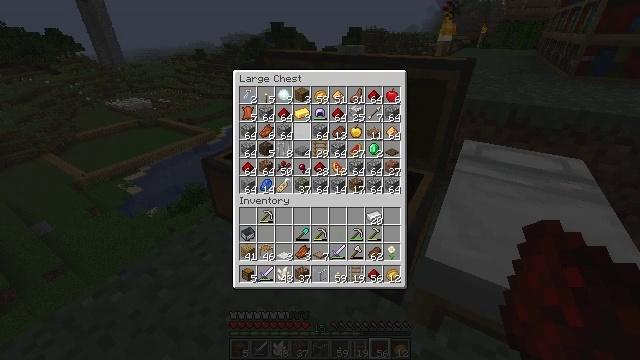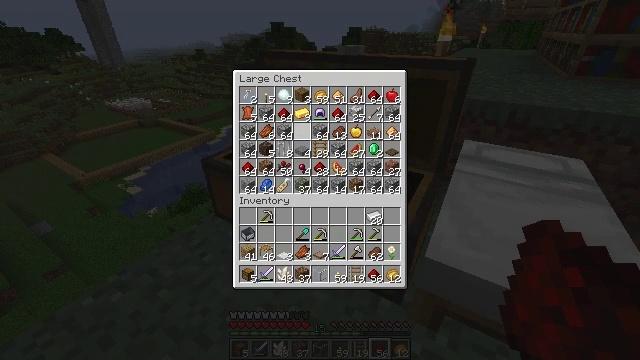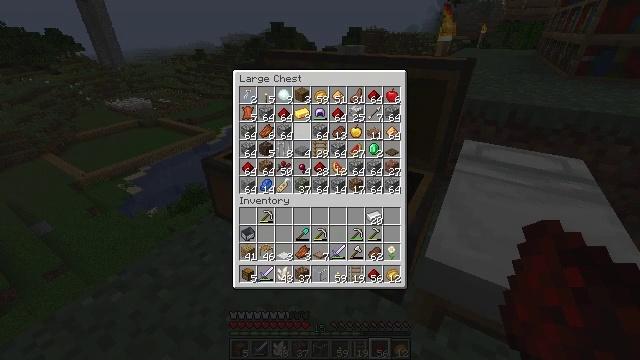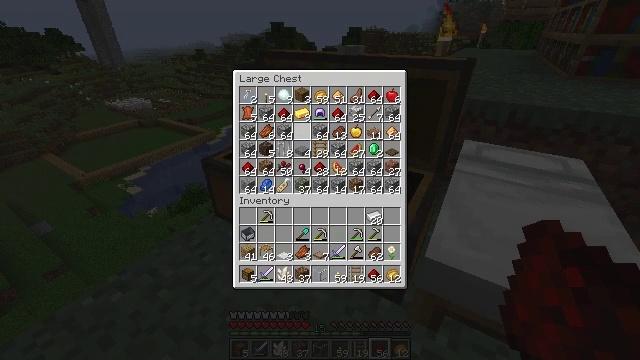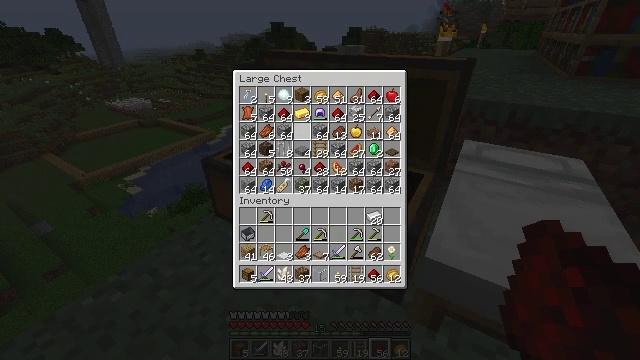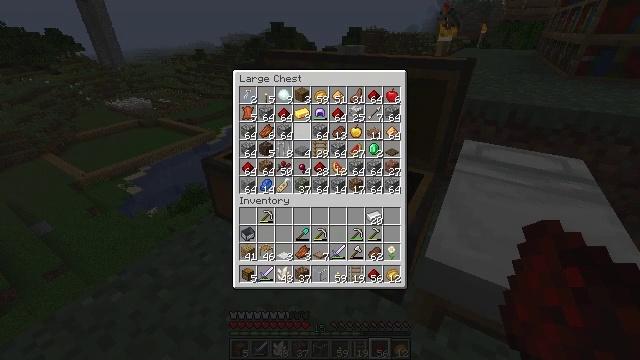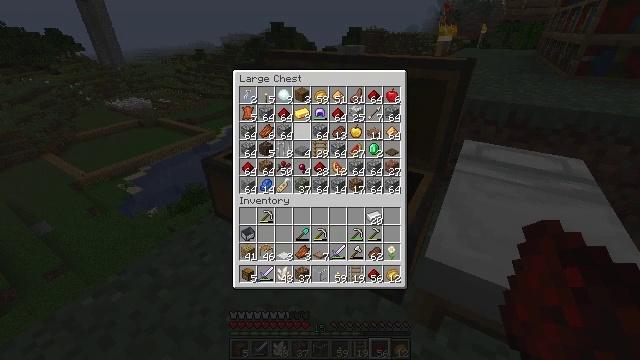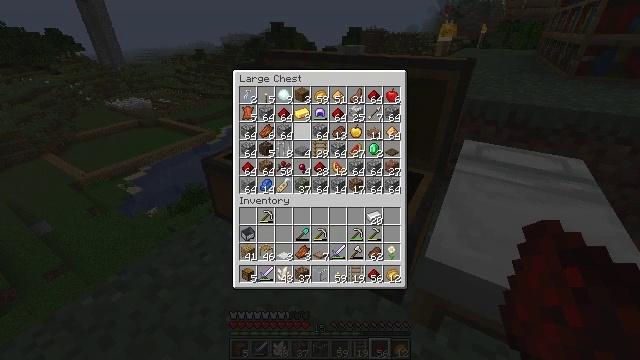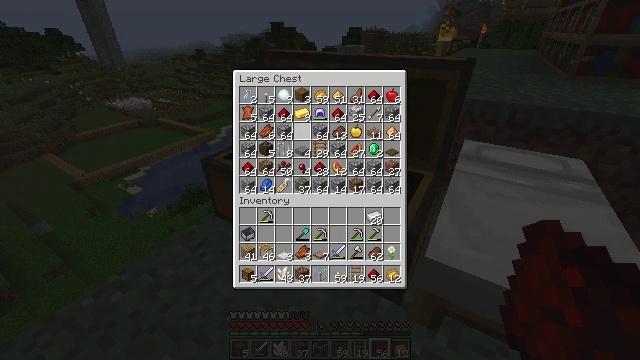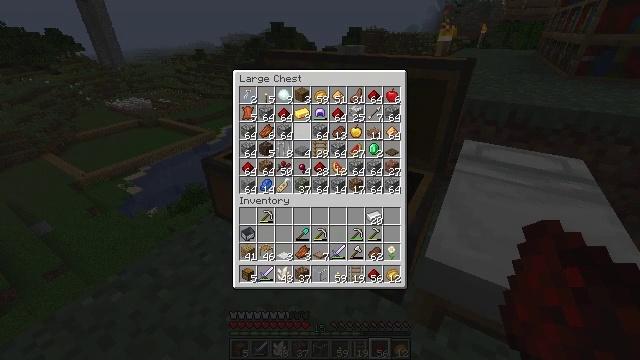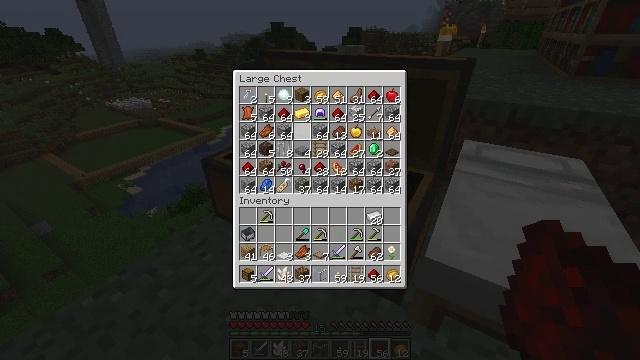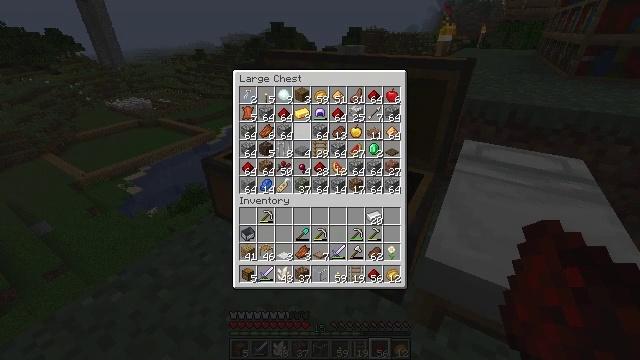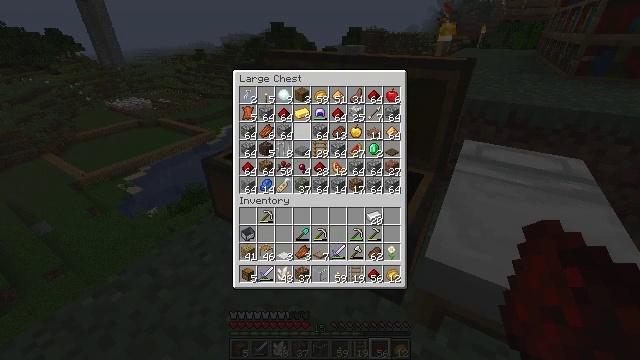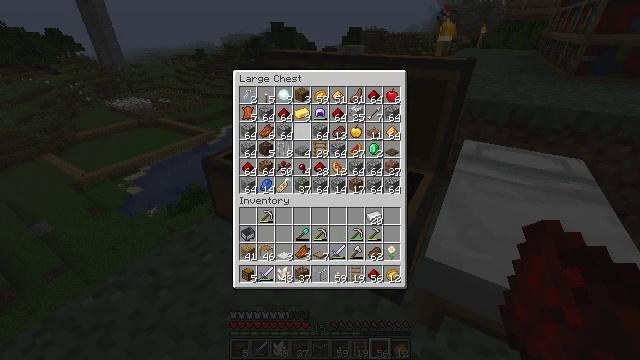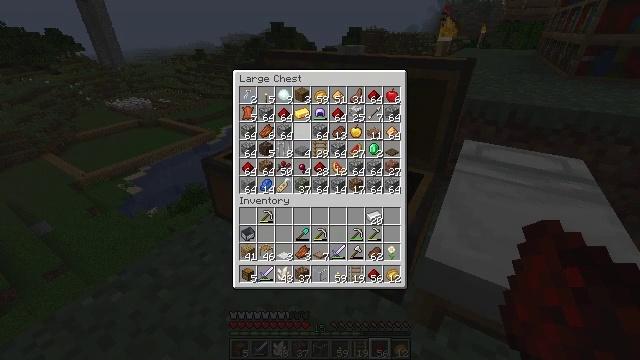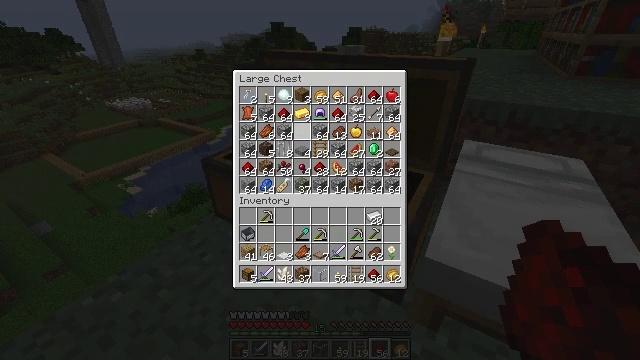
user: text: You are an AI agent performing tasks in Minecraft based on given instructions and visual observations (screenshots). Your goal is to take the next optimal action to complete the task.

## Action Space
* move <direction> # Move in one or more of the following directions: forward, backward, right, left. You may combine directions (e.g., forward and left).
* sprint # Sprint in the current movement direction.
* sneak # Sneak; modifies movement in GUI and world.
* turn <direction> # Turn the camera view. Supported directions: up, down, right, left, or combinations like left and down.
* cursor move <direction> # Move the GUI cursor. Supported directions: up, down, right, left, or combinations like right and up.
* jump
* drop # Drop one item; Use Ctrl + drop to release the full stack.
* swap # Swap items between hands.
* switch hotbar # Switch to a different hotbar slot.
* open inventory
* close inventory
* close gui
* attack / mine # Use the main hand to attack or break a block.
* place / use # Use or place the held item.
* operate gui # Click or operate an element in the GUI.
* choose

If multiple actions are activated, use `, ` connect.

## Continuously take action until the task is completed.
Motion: motion action
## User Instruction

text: Craft black dye.
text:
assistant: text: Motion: sneak
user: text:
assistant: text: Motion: sneak
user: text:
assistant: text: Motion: sneak
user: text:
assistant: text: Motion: sneak
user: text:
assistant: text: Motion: sneak
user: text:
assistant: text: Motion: sneak
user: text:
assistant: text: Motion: sneak
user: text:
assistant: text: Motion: sneak
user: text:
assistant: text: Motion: sneak
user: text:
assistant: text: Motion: sneak
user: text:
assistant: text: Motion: sneak
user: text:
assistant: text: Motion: sneak
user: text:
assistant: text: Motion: sneak
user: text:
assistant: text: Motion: sneak
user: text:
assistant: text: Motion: sneak
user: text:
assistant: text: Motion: sneak
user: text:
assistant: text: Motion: sneak
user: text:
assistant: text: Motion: sneak
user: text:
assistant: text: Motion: sneak
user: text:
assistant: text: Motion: sneak
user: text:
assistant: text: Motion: sneak
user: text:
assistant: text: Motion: sneak
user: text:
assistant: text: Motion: sneak
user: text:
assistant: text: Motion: sneak
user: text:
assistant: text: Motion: no_op
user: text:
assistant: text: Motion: no_op
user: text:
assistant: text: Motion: no_op
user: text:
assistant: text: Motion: no_op
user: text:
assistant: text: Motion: no_op
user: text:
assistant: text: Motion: no_op